Question: i am currently learning c++ for uni.
Currently using visual studio code (primarily), visual studio enterprise and visual studio community.
Im wondering if theres any way to make a description of functions show up when im typing them. When i write in javascript I always get a description, but not c++ (see pic)

as you can see when im writing in javascript i get a decent description of what the function does when i start to write it out, can i get that for c++ too somehow?
if not, is there a better way than googling each individual function to figure out what they do?
thanks!
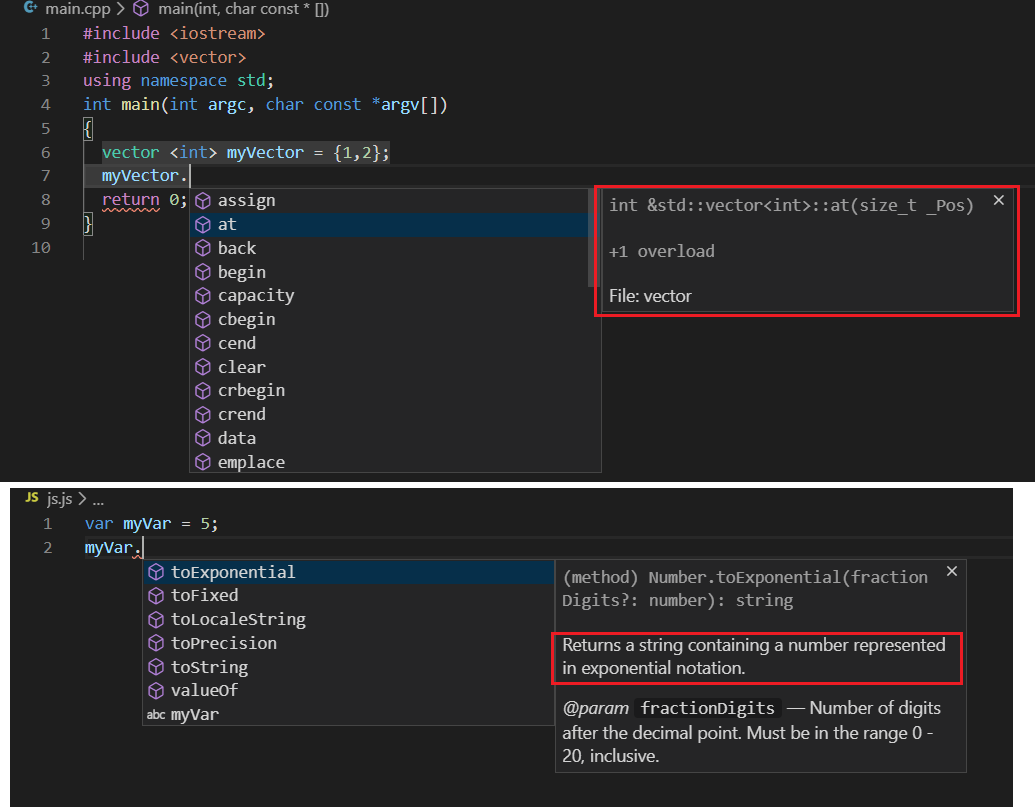
Answer: Your java library is commented. The standard library has no comments. You will have to <URL> if you want information about the likes of std::vector
The comments are not part of visual studio, they are in the source code you are referencing. You can see this for yourself Put this little program in editor.
'''
//thus there is a comment
struct mystruct {};
int main()
{
mys //<< start typing this here
}
'''
'mys' should show in the selections. When you get to seeing 'mystruct' in the selector, you will also see 'thus there is a comment' in the tool tip.